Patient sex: M
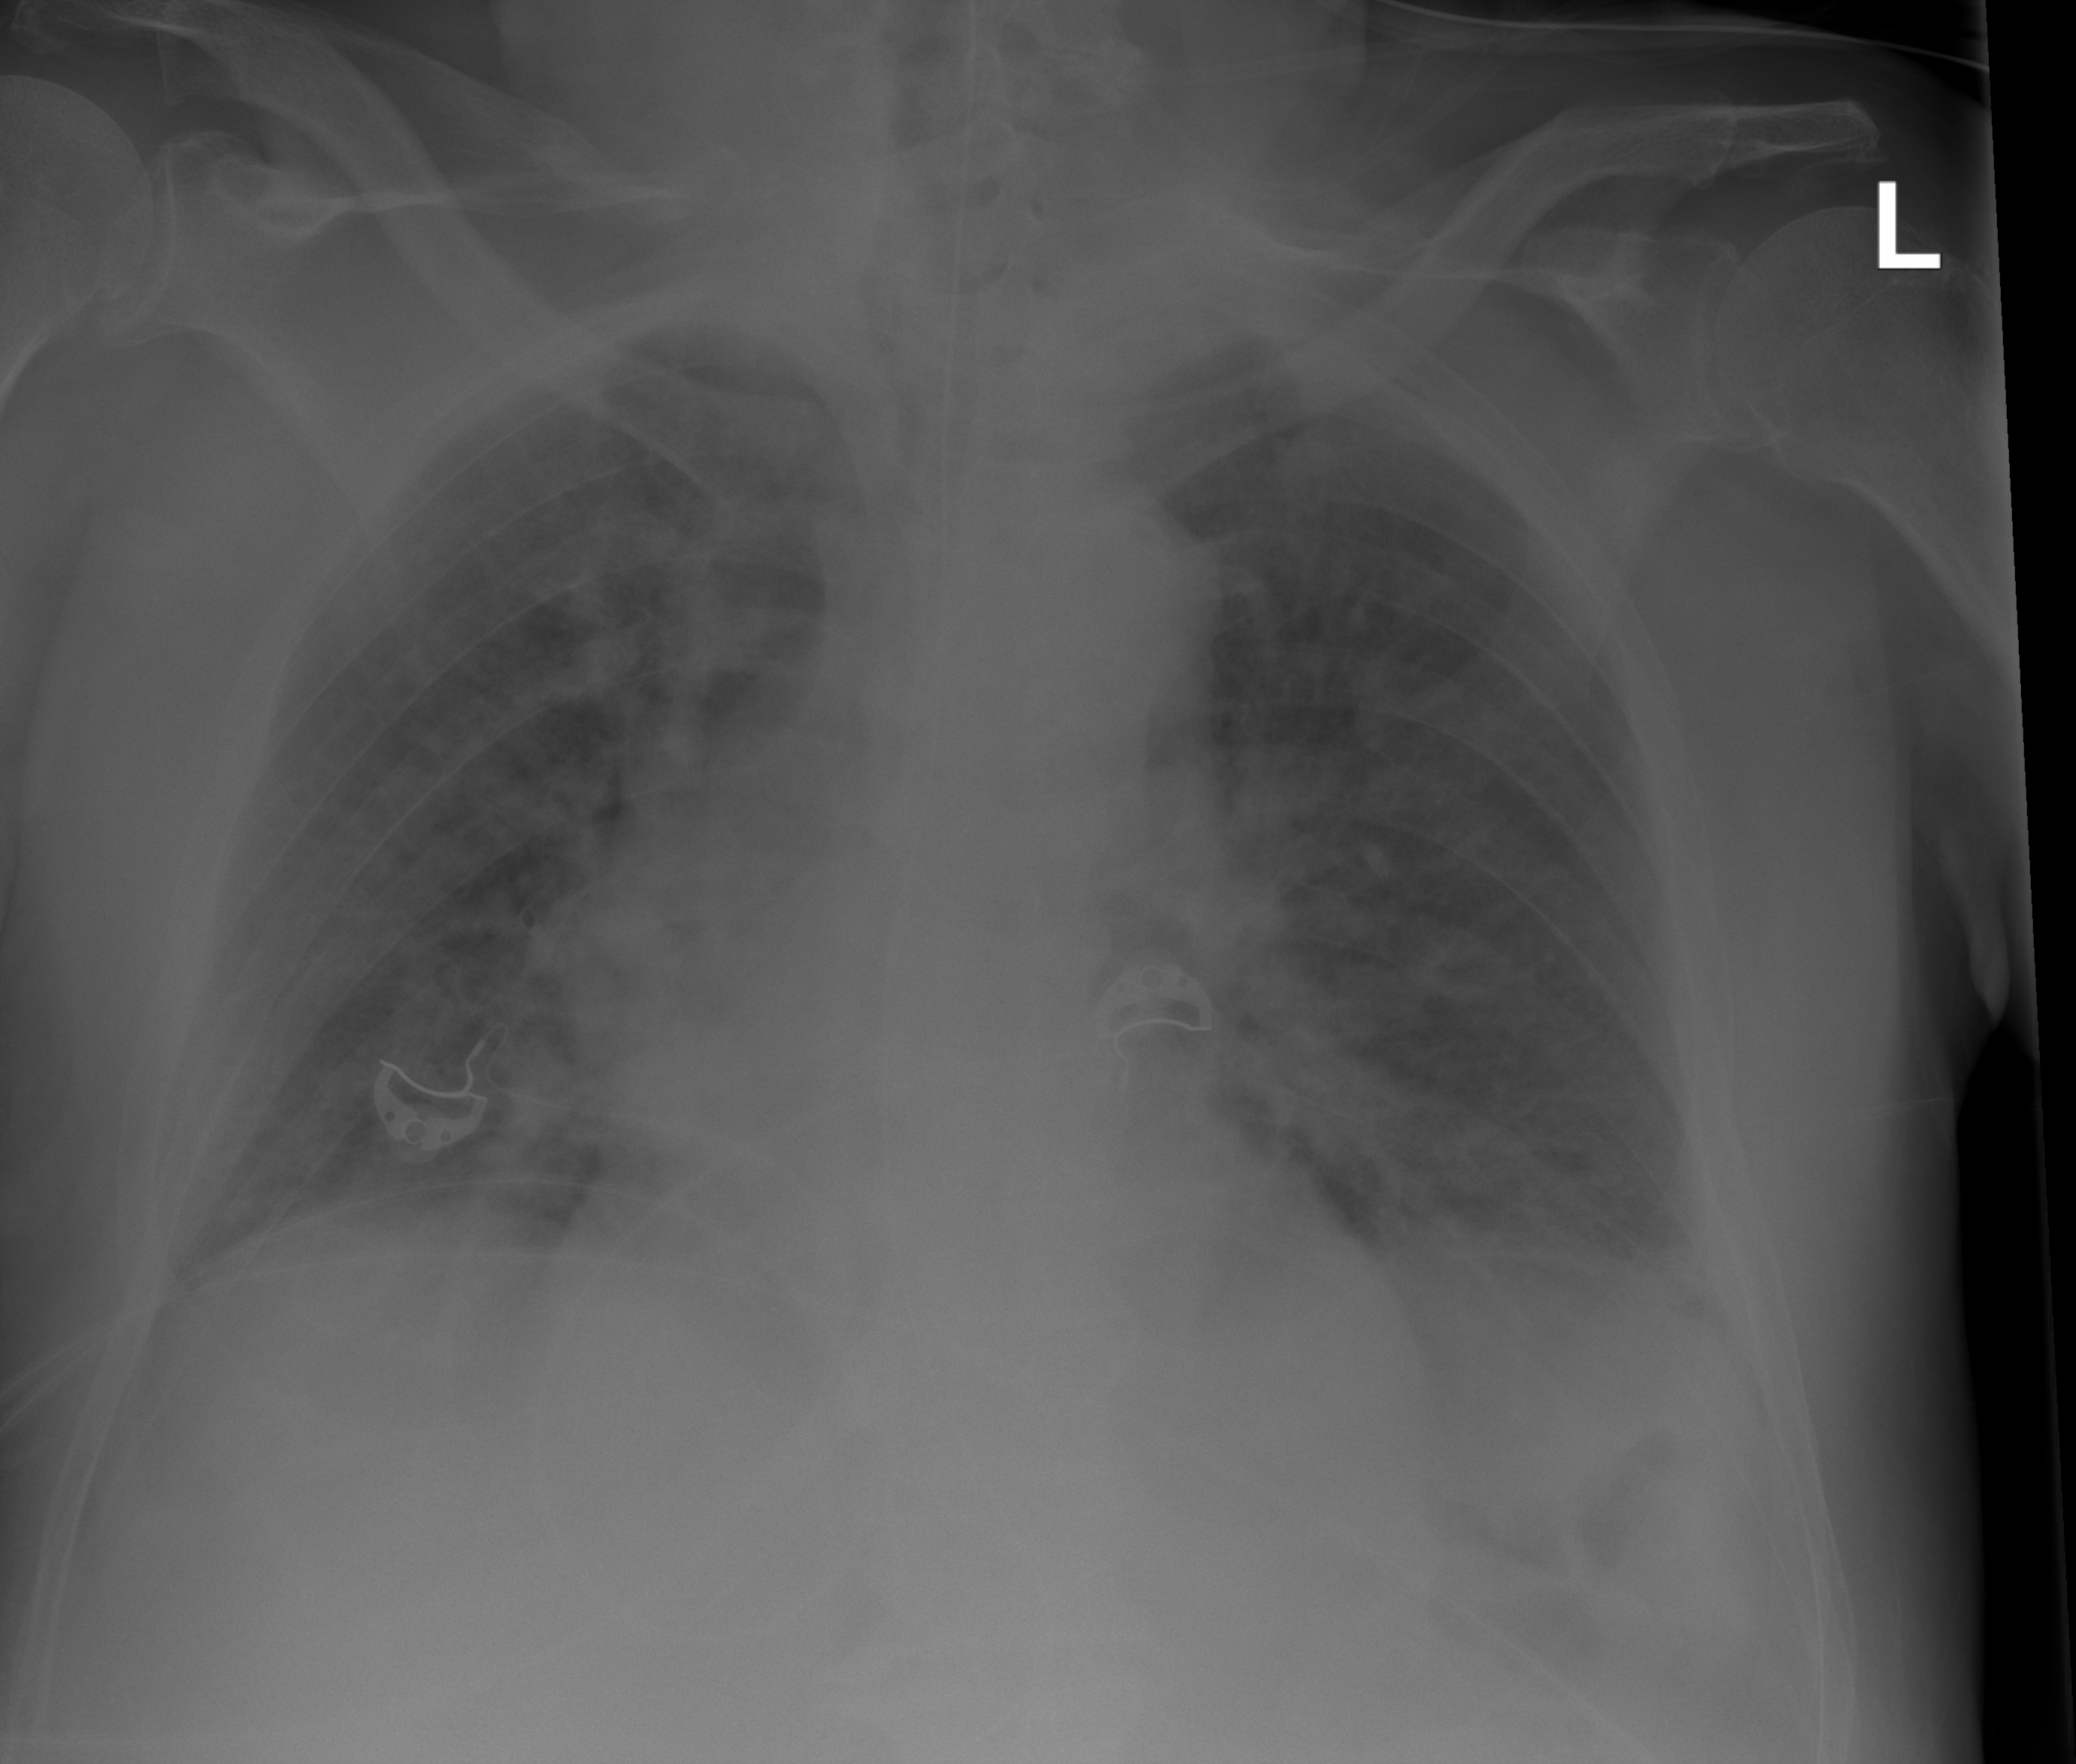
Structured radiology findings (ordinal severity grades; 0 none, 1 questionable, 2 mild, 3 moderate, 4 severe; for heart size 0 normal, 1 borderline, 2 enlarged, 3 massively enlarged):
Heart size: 1
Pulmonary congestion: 3
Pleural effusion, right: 2
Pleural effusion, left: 2
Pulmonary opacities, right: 2
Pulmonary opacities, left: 2
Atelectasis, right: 2
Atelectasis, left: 2